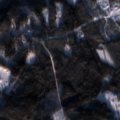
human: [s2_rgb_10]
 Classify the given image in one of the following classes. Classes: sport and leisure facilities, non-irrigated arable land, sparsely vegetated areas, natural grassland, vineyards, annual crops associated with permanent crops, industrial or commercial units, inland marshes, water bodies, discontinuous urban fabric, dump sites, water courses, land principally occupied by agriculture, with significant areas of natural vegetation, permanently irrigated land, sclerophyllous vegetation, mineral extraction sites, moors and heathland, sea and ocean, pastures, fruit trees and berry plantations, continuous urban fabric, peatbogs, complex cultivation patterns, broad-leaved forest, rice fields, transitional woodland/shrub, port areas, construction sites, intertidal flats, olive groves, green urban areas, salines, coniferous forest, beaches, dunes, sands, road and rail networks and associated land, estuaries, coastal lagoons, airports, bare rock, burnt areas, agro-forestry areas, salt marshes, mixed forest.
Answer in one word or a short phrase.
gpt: coniferous forest, mixed forest